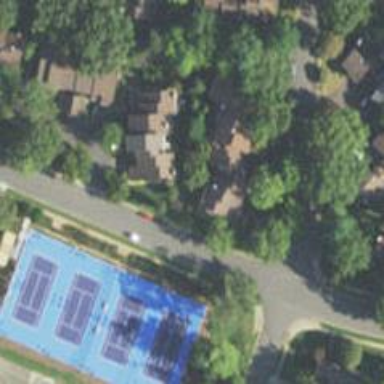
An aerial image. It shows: Tennis court on the leisure land pitch.